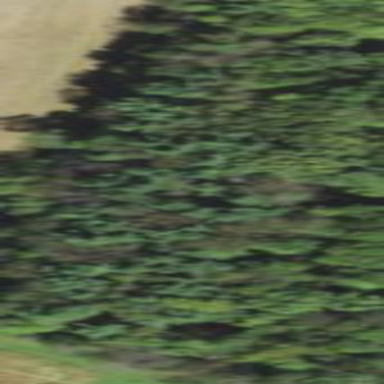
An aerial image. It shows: Evergreen needle-leaved forest.